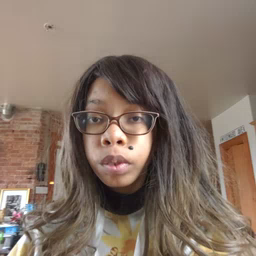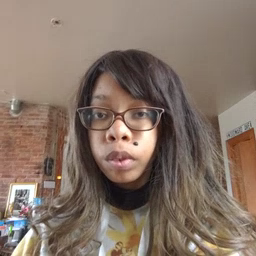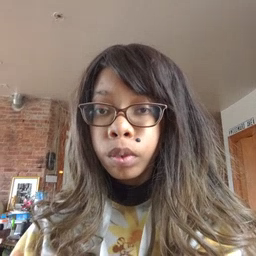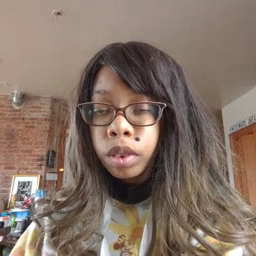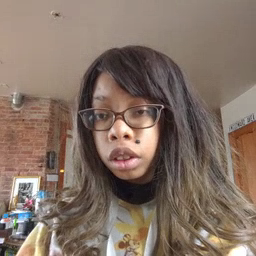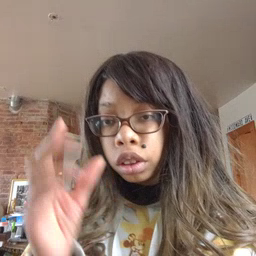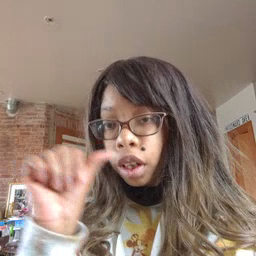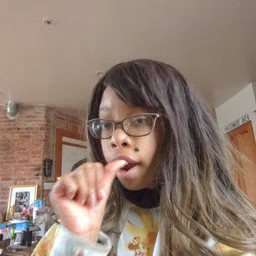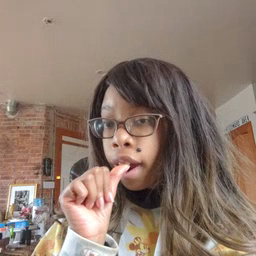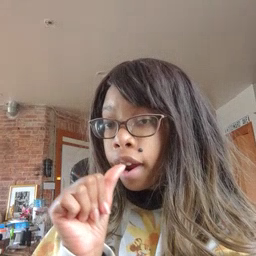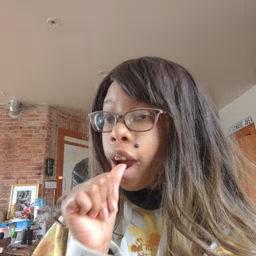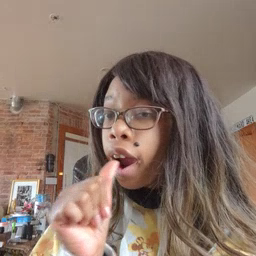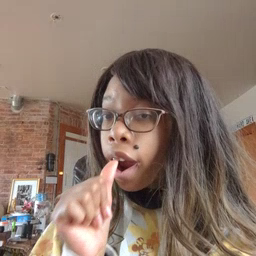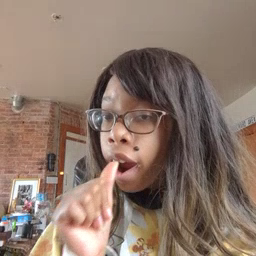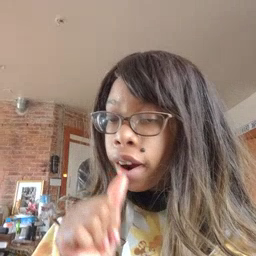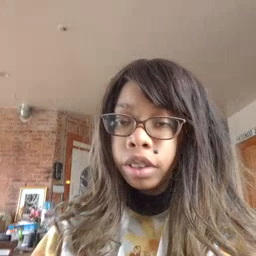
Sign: nuts